Question: I got this one:
'''
<%=link_to(image_tag("topmenubuttons/kunden_OFF.png",:mouseover => "topmenubuttons/kunden_OVER.png", :mouseon =>"topmenubuttons/kunden_ON.png", :title => "Kunden"), customers_path ) %>
'''
if i do this: (appended "Customer" next to customers_path)
'''
<%= link_to(image_tag("topmenubuttons/kunden_OFF.png" , :mouseover => "topmenubuttons/kunden_OVER.png", :mouseon => "topmenubuttons/kunden_ON.png", :title => "Kunden"), "Customer" ,customers_path ) %>
'''
I get an error:
I could do this:
'''
<%= link_to(image_tag("topmenubuttons/kunden_OFF.png" , :mouseover => "topmenubuttons/kunden_OVER.png", :mouseon => "topmenubuttons/kunden_ON.png", :title => "Kunden"), +"Customer" ,customers_path ) %>
'''
But there must be a better solution.
link_to "something", customer_path, something is the name of the link.
How can I pass the name of the link to rails in my example?
Thank you guys It works but it looks like this:

But I'd like the Customer on top, how can I do this?
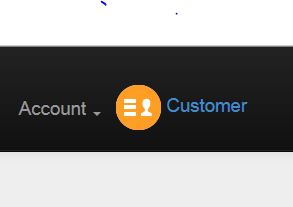
Answer: What the 'link_to' helper does is generate the opening and closing '<a>' tags. The first argument (in your case the 'image_tag') is what goes in between the tags (this would be the name of the link). So you'd get:
'''
<a href="/customers">
<img src="topmenubuttons/kunden_OFF.png" mouseover and stuff... />
</a>
'''
The second argument to the 'link_to' helper is the path, the 3rd is a hash of options that will become the attributes of the '<a>' tag.
If you want both the image and the text to be within the '<a>' tag you do have to concatenate the 'image_tag' with the text. Like you attempted to do but, it had a comma in the wrong place. It should be:
'''
<%= link_to(image_tag("topmenubuttons/kunden_OFF.png" , :mouseover => "topmenubuttons/kunden_OVER.png", :mouseon => "topmenubuttons/kunden_ON.png", :title => "Kunden") + "<span>Customer</span>" , customers_path ) %>
'''
I included a 'span' around "Customer" so it can be directly styled.